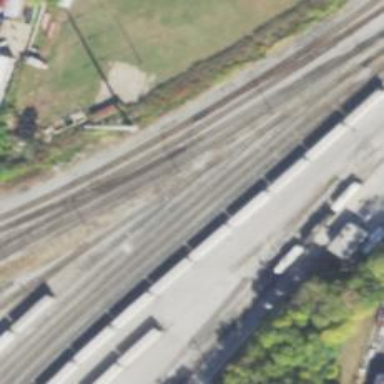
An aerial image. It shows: Railway siding for service.